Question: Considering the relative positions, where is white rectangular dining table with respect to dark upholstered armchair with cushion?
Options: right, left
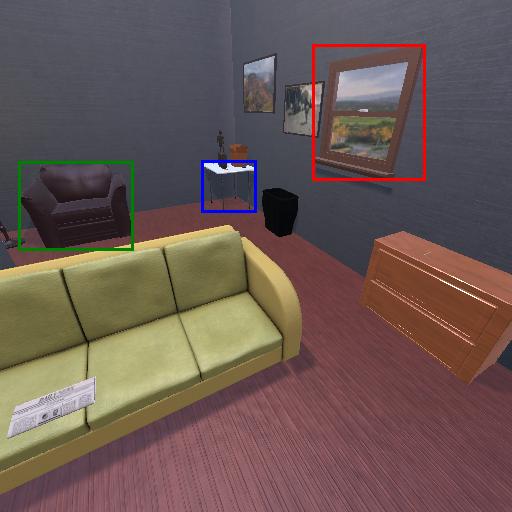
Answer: right